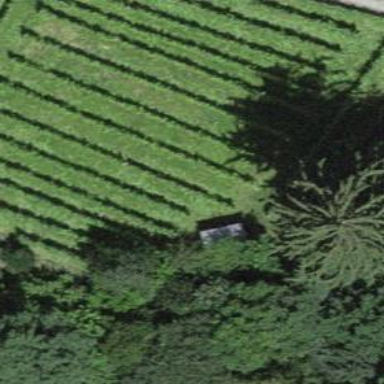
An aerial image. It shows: Vineyard.